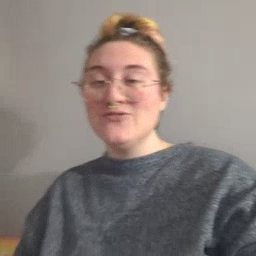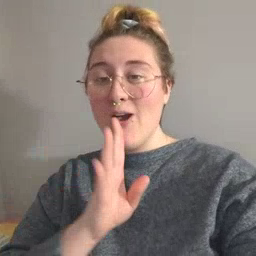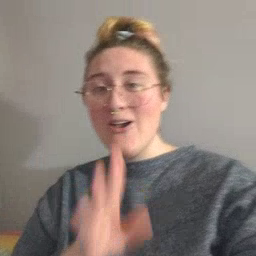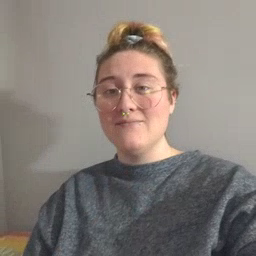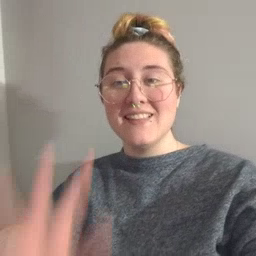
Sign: talk